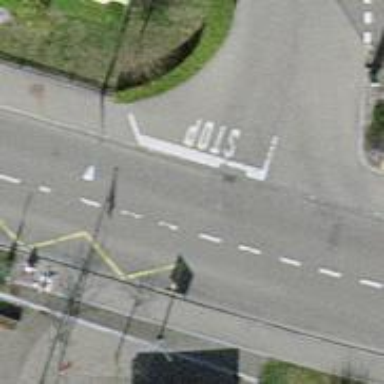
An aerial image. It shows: Public transport stop position.